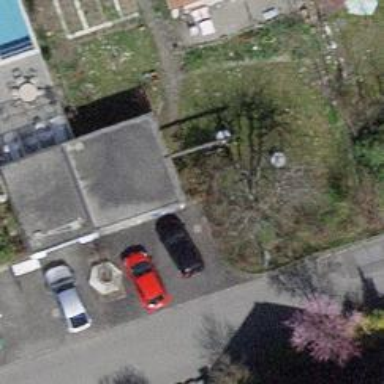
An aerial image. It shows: Shed building.